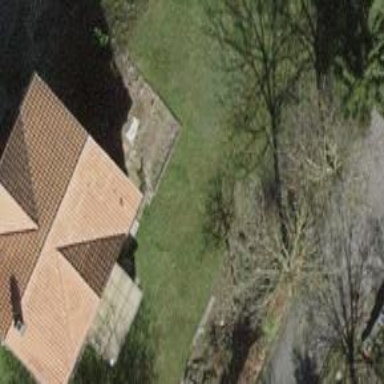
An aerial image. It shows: Detached building.